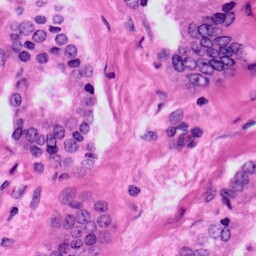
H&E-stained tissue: Prostate